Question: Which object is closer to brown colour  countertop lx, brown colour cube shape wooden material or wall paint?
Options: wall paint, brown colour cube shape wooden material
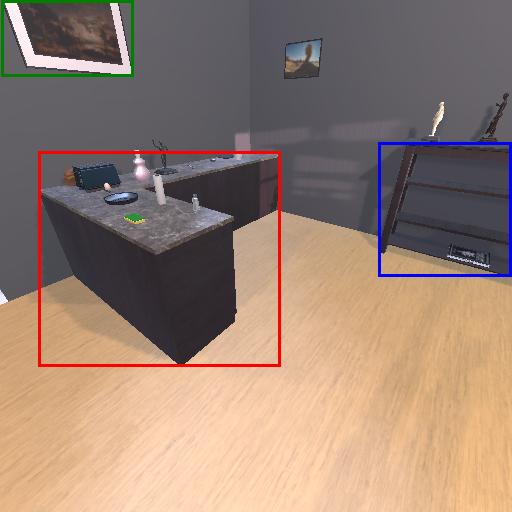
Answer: wall paint